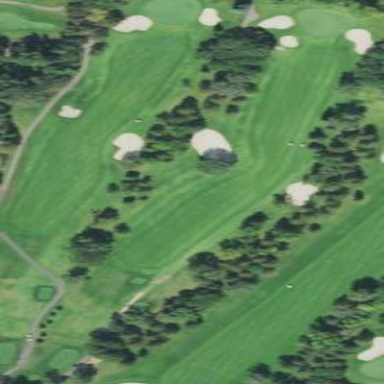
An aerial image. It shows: Area with grass used as rough in golf course.